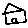
Label: house